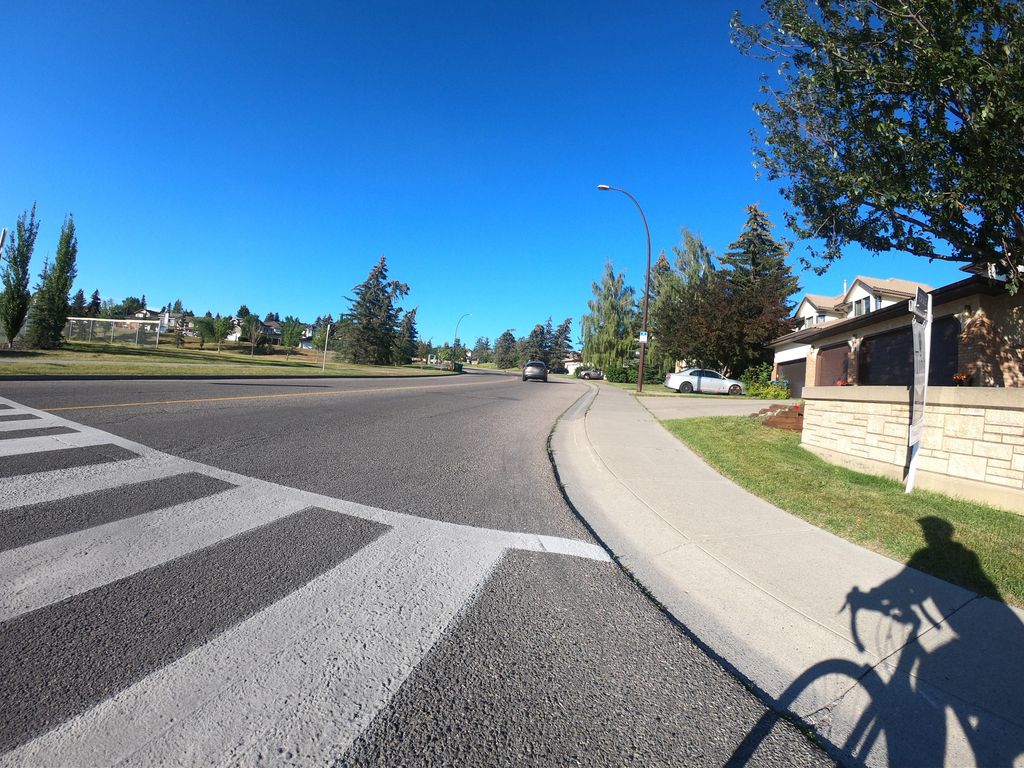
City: calgary